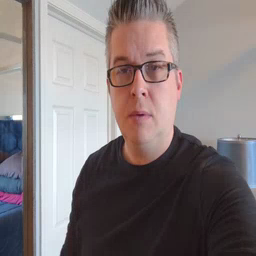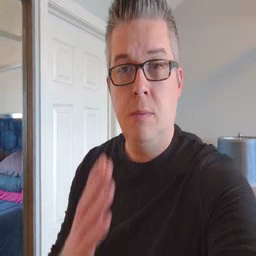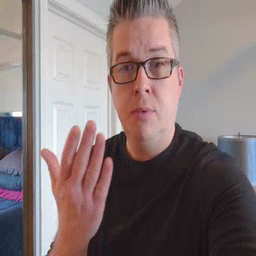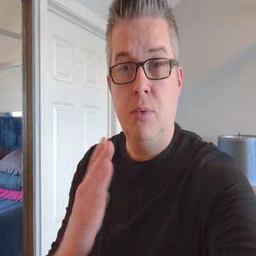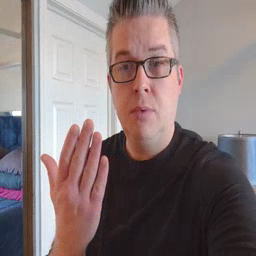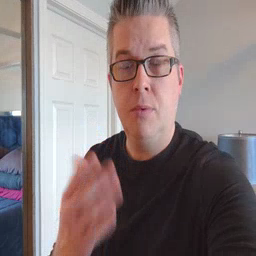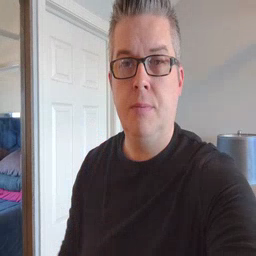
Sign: book